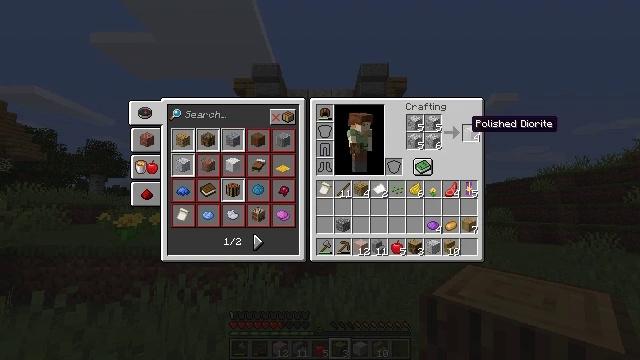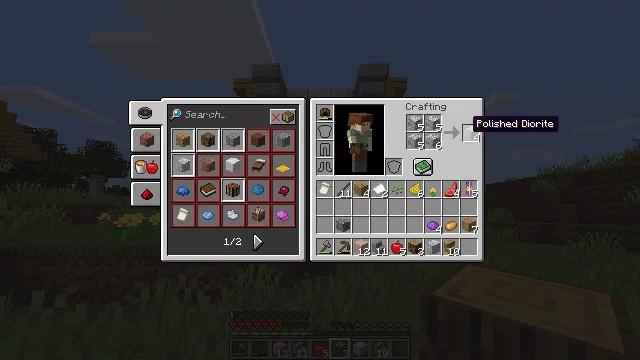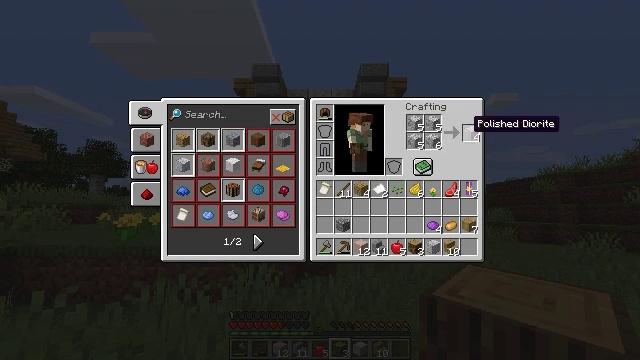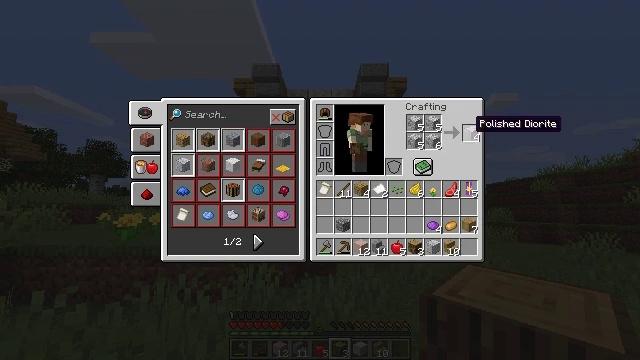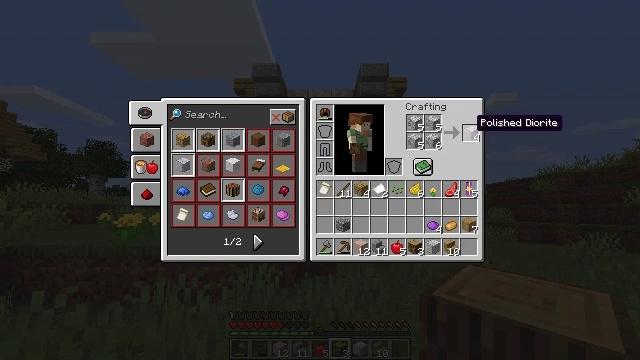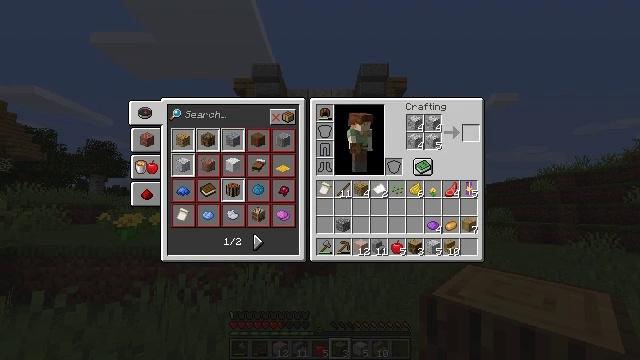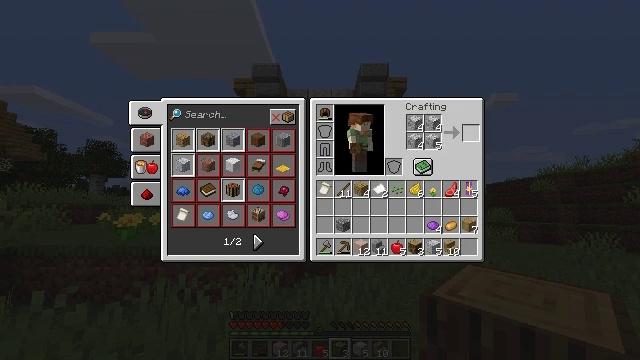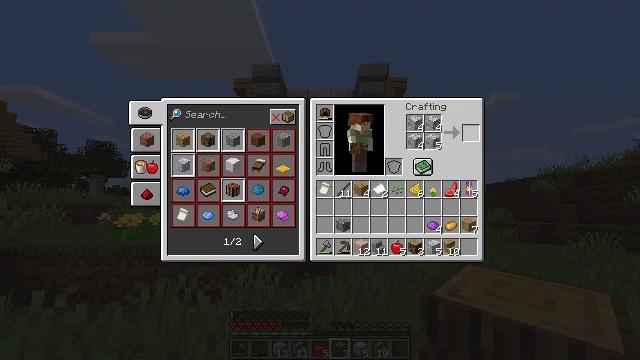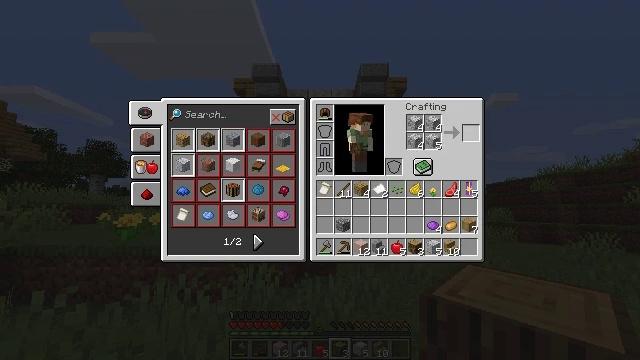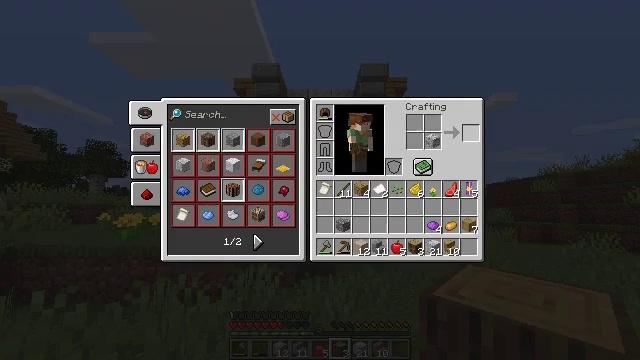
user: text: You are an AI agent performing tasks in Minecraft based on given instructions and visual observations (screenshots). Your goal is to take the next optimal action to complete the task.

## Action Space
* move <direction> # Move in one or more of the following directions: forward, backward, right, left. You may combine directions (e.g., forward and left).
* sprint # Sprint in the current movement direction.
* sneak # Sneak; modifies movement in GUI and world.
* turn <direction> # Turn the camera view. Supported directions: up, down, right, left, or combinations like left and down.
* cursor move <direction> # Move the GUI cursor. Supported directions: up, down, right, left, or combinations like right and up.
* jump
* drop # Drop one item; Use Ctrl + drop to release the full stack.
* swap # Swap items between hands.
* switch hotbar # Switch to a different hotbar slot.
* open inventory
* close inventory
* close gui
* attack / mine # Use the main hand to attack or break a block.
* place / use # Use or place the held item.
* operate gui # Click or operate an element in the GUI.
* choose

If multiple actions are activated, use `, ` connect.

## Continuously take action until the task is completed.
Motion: motion action
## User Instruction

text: Create polished diorite by combining diorite in the crafting interface.
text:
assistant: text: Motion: no_op
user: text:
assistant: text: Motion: no_op
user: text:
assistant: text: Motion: no_op
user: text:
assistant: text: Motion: no_op
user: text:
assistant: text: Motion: sneak, operate gui
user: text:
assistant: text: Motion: sneak, operate gui
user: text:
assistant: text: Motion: sneak, operate gui
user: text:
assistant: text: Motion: sneak
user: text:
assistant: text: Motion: sneak
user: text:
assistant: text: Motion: sneak